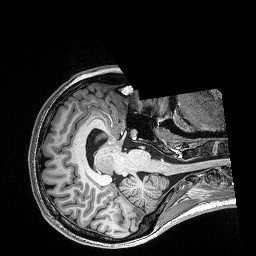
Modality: T1w
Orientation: axial